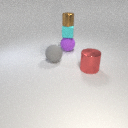
small brown metal cylinder above small cyan rubber cube